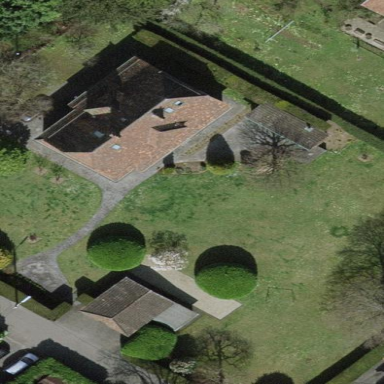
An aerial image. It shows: Garden surrounded by fence.